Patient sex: M
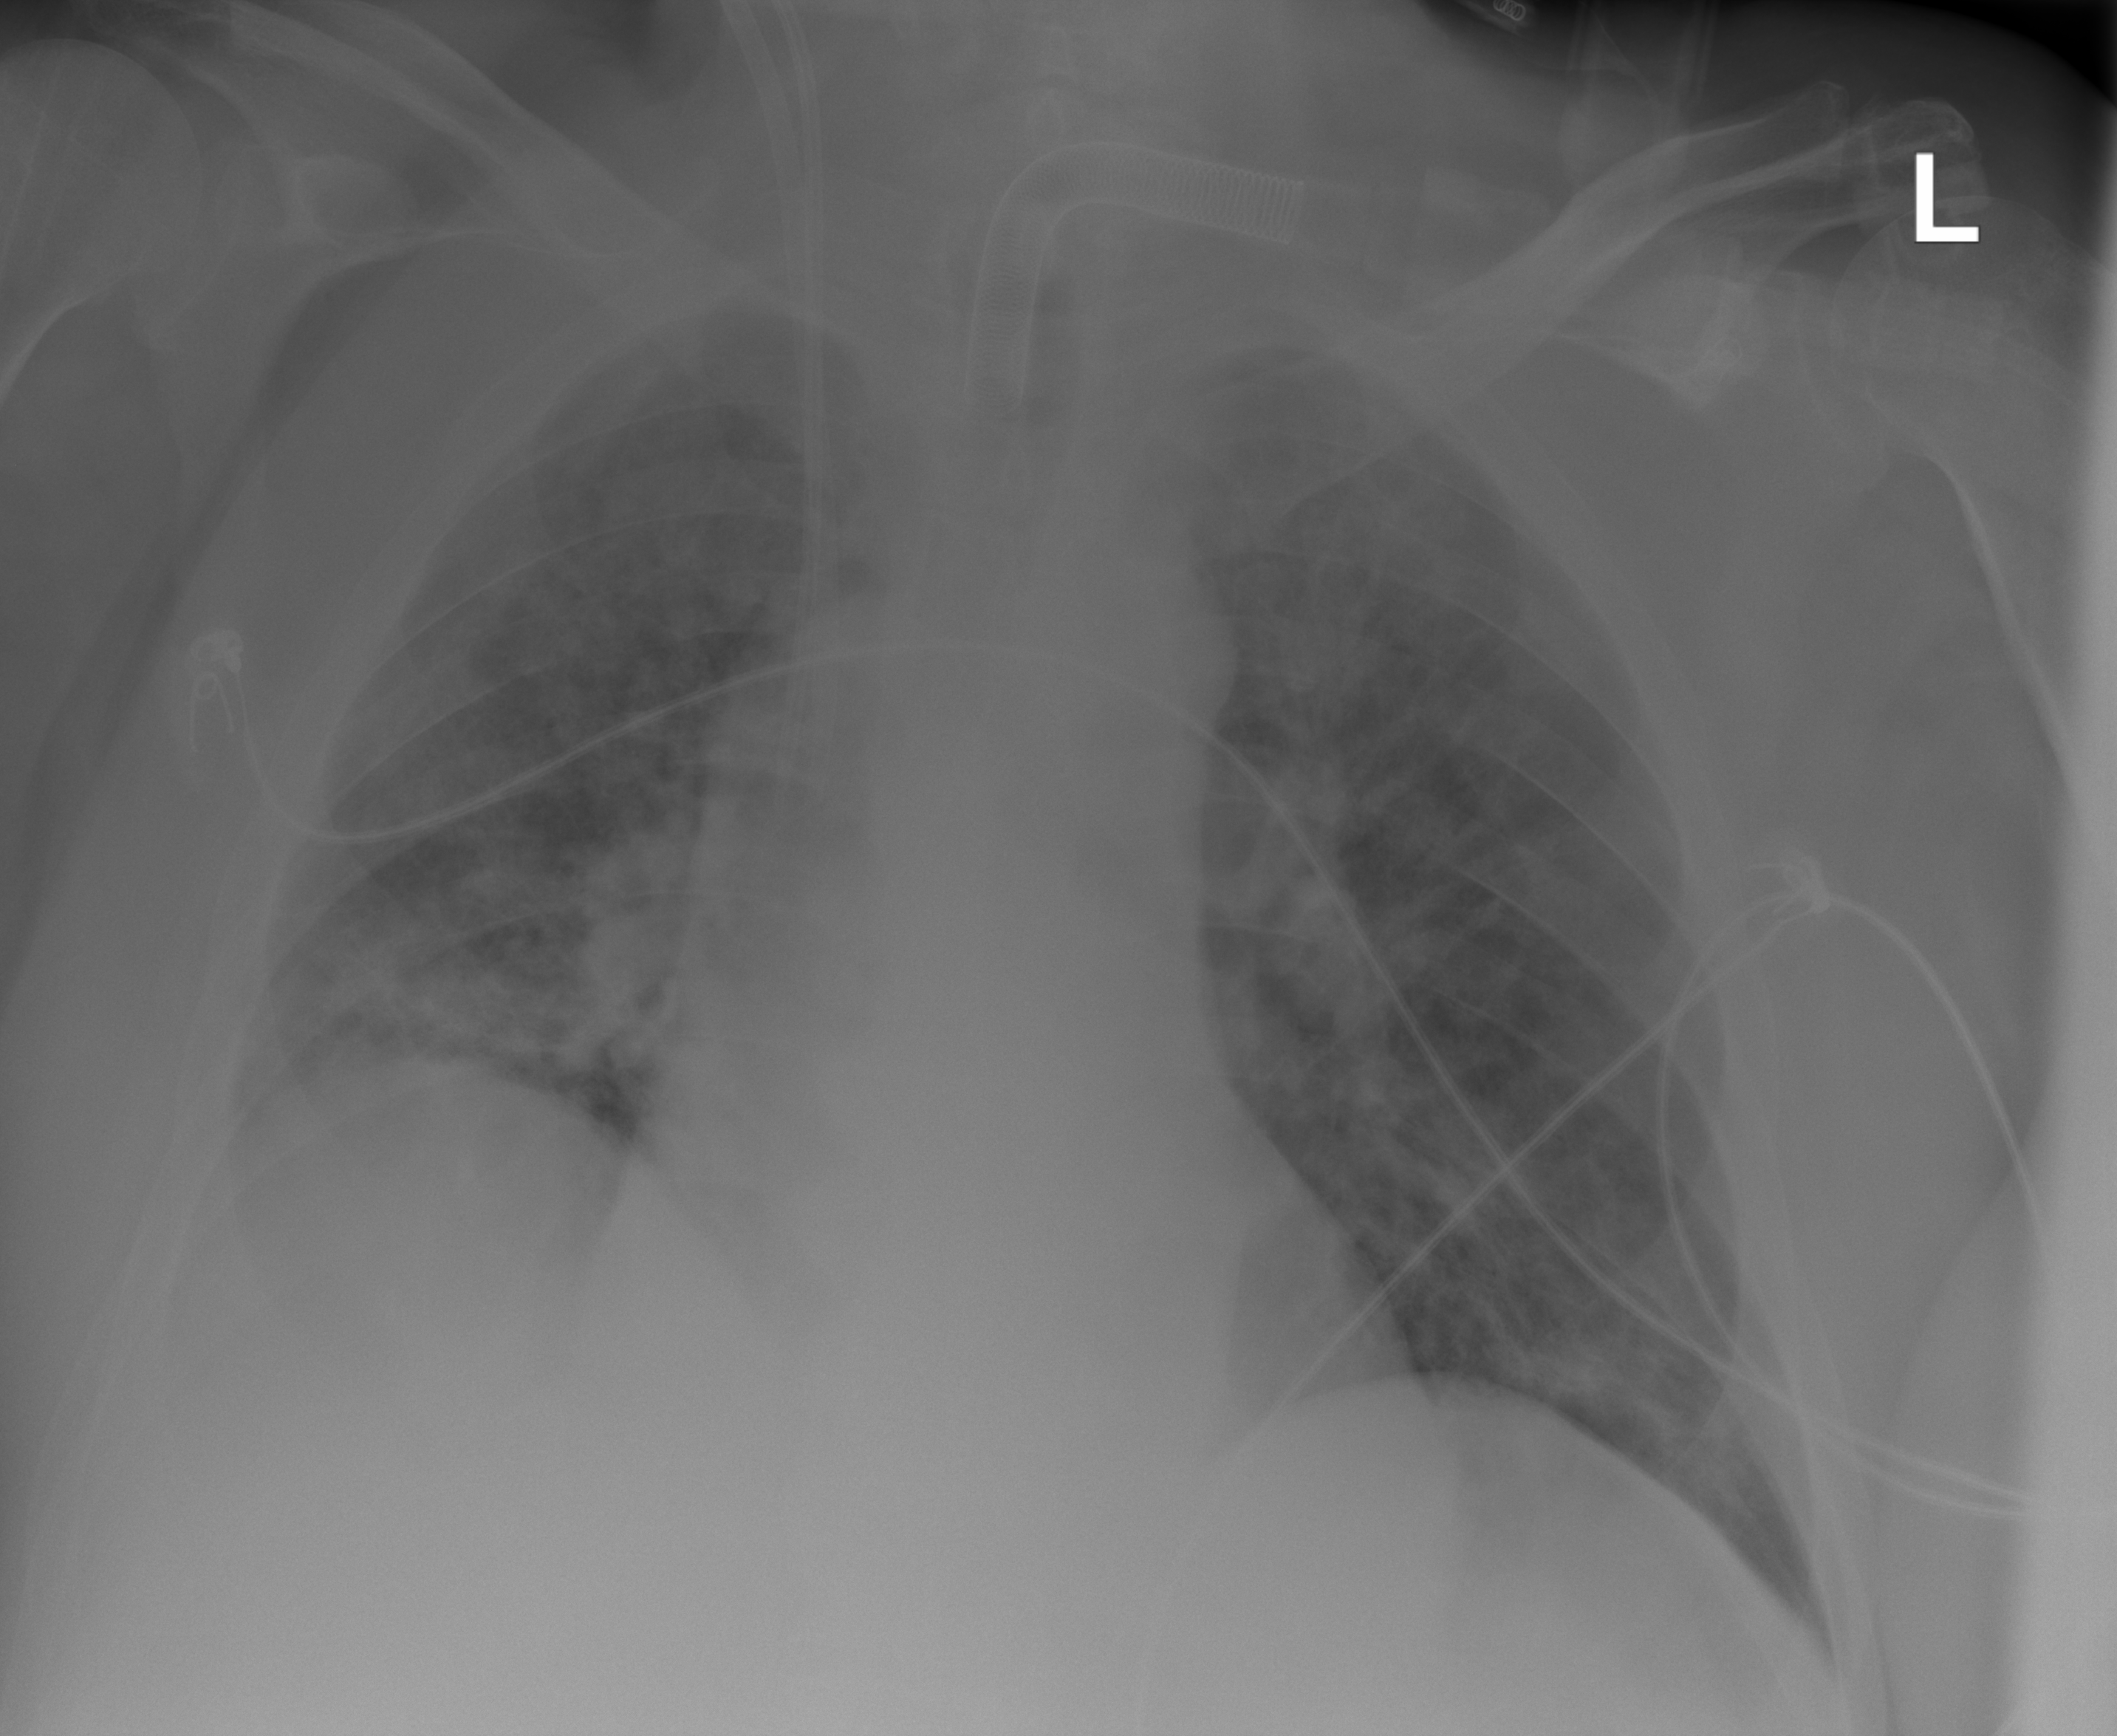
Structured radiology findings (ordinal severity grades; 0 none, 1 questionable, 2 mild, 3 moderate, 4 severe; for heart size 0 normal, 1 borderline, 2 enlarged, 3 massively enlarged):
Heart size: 2
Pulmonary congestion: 0
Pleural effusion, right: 0
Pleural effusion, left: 0
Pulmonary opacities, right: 2
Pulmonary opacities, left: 2
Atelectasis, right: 2
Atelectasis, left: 2